Field crop: maize
Growth stage: 2
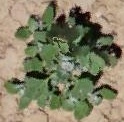
Species: chenopodium